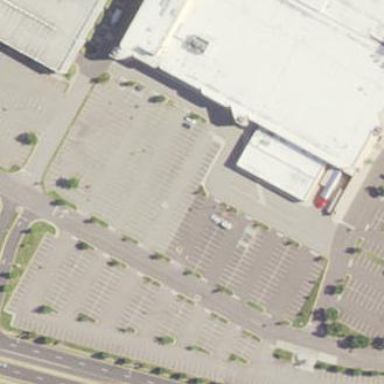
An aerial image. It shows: Retail building housing department store.